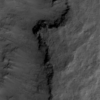
Label: not_dusty